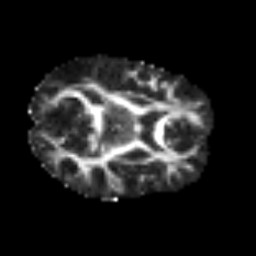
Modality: FA
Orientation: axial
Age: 39
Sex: female
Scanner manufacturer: siemens
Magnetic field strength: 3 T
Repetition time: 3.2 s
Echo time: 0.081 s